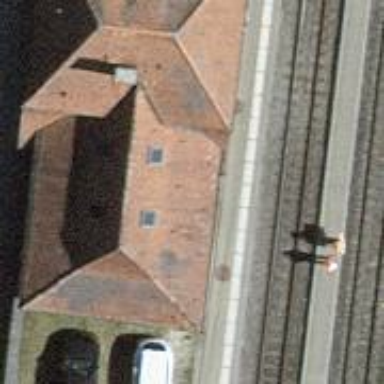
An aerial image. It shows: Railway station.